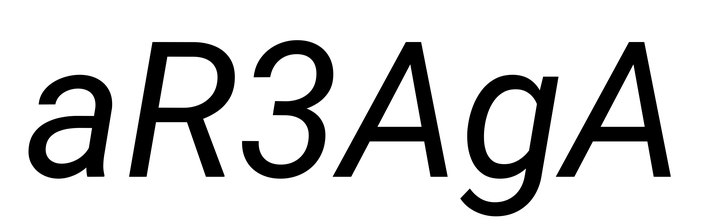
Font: Roboto-Italic_Italic